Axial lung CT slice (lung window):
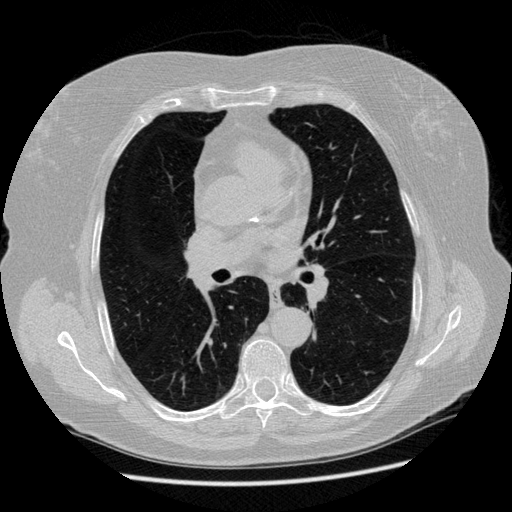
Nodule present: no